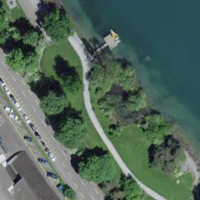
EUNIS habitat code: 14
Species observed at this site:
Cygnus olor